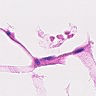
Metastatic tissue present: no